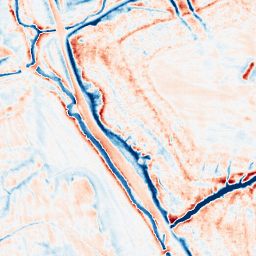
Category: edge_preserving
Decomposition family: anisotropic_diffusion
Decomposition parameters: iterations: 50
kappa: 50
gamma: 0.15
Upsampling method: sinc_blackman
Upsampling parameters: scale: 8
kernel_size: 16
Upsampling scale: 8